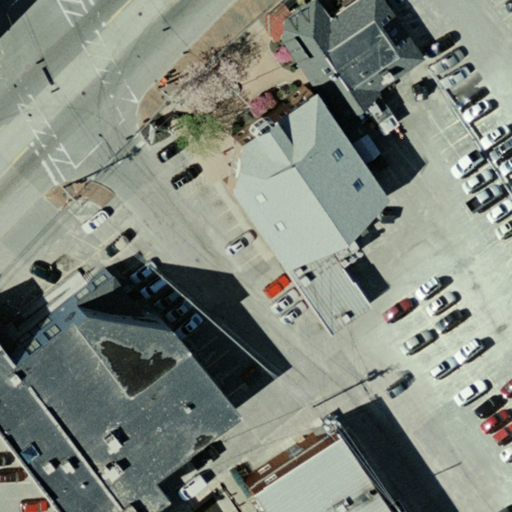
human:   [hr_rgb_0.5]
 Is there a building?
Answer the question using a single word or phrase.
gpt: yes

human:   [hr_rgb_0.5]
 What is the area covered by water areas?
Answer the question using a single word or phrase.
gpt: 0m2

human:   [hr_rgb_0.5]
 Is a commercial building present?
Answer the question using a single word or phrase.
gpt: no

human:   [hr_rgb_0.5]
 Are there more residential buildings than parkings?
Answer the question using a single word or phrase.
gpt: yes

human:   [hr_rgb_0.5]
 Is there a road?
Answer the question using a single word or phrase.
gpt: yes

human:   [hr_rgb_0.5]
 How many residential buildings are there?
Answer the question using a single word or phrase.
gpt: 4

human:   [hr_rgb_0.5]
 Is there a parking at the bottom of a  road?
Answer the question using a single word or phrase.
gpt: no

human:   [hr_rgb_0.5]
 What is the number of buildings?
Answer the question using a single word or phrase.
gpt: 4

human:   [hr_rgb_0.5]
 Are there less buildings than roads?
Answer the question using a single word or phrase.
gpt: no

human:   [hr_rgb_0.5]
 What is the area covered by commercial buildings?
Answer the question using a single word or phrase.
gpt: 0m2

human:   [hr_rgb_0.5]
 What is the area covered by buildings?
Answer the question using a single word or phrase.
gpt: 3275m2

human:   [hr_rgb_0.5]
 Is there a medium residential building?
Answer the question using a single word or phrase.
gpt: yes

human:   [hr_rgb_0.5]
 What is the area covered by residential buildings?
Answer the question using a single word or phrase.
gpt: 3275m2

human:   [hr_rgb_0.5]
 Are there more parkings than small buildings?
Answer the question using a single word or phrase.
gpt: yes

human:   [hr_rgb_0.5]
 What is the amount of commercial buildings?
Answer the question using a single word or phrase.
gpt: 0

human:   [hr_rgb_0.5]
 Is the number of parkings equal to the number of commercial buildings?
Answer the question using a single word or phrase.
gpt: no

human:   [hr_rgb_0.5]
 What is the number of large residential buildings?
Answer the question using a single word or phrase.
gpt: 2

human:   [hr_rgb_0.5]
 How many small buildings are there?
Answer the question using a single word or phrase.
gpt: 0

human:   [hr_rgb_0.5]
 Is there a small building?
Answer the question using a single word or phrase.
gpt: no

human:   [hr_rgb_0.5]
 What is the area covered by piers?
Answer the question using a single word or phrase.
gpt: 49m2

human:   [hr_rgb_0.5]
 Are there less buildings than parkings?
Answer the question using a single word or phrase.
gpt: no

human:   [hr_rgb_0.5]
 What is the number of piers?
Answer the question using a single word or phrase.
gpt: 1

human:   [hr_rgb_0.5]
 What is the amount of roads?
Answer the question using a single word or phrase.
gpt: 3

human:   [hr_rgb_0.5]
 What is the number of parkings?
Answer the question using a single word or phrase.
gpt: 1

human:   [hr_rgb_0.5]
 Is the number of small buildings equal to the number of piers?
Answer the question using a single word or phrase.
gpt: no

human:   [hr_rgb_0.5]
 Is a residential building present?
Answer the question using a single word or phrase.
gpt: yes

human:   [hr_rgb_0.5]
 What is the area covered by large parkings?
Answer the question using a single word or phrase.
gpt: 2101m2

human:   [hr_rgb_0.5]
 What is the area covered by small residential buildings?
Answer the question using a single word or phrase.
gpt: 0m2

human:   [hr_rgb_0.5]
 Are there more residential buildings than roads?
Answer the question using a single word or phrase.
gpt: yes

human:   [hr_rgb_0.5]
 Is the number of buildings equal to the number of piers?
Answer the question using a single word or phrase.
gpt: no

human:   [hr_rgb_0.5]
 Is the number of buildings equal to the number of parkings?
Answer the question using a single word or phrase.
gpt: no

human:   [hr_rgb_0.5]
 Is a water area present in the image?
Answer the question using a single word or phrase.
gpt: no

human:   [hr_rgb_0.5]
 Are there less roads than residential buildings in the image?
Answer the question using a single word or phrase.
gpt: yes

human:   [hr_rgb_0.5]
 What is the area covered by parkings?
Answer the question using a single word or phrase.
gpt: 2101m2

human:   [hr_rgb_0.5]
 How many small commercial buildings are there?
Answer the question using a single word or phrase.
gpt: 0

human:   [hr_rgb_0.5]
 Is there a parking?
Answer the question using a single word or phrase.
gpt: yes

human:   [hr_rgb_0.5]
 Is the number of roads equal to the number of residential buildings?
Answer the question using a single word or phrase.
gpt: no

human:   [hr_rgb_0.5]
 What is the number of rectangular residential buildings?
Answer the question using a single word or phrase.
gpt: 1

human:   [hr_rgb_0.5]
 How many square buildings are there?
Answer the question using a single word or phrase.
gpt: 0

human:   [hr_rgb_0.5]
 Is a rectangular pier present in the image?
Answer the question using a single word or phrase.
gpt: yes

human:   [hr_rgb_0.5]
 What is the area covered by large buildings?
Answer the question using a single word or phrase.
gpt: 2444m2

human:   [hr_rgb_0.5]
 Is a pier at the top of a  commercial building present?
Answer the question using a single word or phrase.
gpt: no

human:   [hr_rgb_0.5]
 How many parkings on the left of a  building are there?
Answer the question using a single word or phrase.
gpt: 0

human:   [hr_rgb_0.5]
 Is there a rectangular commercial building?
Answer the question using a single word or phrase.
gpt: no

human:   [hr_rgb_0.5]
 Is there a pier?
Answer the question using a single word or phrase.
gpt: yes

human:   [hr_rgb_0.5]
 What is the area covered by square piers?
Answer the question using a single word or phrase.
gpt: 0m2

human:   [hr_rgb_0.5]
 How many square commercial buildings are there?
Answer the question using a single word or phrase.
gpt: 0

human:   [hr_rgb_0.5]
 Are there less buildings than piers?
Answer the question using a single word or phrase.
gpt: no

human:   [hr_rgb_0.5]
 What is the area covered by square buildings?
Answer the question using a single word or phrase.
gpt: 0m2

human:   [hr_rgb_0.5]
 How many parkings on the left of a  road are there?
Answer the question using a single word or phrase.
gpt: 0

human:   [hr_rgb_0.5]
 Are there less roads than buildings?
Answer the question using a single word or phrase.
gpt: yes

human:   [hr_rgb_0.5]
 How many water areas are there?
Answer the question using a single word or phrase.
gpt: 0

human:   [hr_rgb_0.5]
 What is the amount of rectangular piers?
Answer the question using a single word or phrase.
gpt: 1

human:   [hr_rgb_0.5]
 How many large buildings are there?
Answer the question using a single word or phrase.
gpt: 2

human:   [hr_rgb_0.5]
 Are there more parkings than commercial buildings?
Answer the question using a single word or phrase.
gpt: yes

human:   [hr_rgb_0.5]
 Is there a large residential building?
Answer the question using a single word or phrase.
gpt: yes

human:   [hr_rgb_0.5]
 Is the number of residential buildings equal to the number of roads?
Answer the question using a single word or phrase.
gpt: no

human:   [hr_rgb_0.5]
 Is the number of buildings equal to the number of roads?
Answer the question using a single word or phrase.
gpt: no

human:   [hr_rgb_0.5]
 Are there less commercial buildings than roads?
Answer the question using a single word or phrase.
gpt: yes

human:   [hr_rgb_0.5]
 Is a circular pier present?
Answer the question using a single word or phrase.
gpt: no

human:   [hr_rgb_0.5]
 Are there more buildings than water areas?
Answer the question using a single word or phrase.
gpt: yes

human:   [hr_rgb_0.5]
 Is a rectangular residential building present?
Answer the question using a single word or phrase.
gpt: yes

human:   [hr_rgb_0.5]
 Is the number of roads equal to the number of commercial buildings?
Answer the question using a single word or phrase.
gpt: no

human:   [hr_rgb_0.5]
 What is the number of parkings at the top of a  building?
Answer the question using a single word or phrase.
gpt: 0